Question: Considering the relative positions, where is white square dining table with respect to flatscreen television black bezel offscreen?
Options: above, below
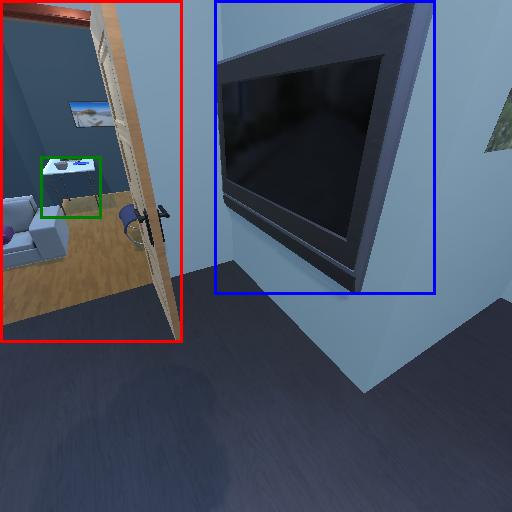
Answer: above